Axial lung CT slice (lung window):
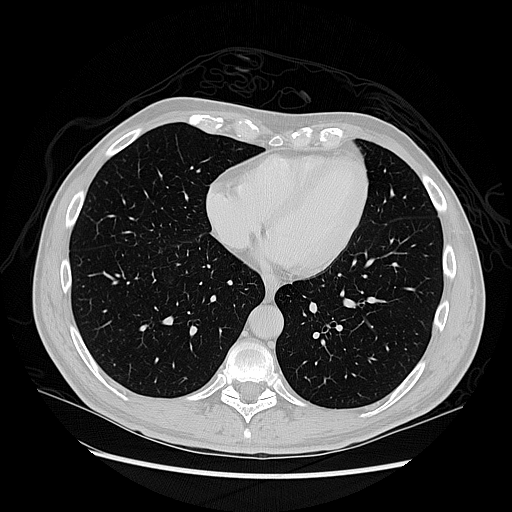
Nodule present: no